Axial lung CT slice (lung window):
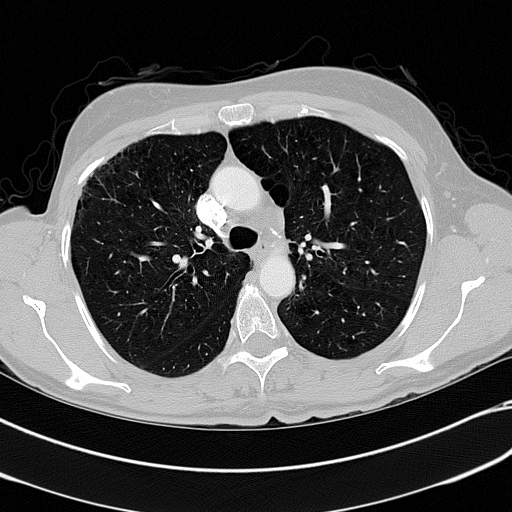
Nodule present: no